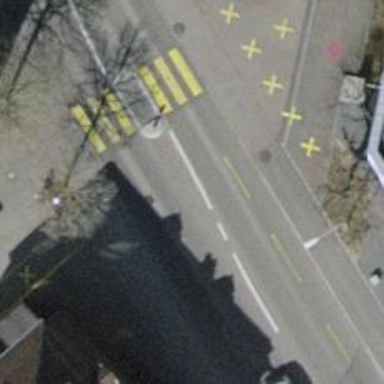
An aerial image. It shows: Secondary road with asphalt surface and designated cycle lane.